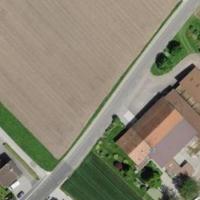
EUNIS habitat code: 55
Species observed at this site:
Vicia sepium